Question: I know this is the most commonly asked question but i am really looking for some help here as i don't understand what i am doing wrong here .
I have a generated a devise user and intend to create a gallery for users . Following is the code i have tried
Model - Gallery.rb
'''
class Gallery < ActiveRecord::Base
belongs_to :user
end
'''
Controller - galleries_controller.rb
'''
class GalleriesController < ApplicationController
before_action :set_gallery, only: [:show, :edit, :update, :destroy]
before_filter :authenticate_user!
respond_to :html
def index
@user = User.find(params[:user_id])
@galleries = Gallery.all
respond_with(@galleries)
end
def show
respond_with(@gallery)
end
def new
@user = User.find(params[:user_id])
@gallery = Gallery.new
respond_with(@gallery)
end
def edit
end
def create
@gallery = Gallery.new(gallery_params)
flash[:notice] = 'Gallery was successfully created.' if @gallery.save
respond_with(@gallery)
end
def update
flash[:notice] = 'Gallery was successfully updated.' if @gallery.update(gallery_params)
respond_with(@gallery)
end
def destroy
@gallery.destroy
respond_with(@gallery)
end
private
def set_gallery
@gallery = Gallery.find(params[:id])
end
def gallery_params
params[:gallery, :user_id]
end
end
'''
Folowing is the error that gets shown with better errors -

Logs
'''
Started GET "/galleries/1" for 127.0.0.1 at 2015-05-03 15:24:10 +0530
Processing by GalleriesController#show as HTML
Parameters: {"id"=>"1"}
Gallery Load (2.1ms) SELECT "galleries".* FROM "galleries" WHERE "galleries"."id" = ? LIMIT 1 [["id", 1]]
Completed 404 Not Found in 63ms
ActiveRecord::RecordNotFound - Couldn't find Gallery with 'id'=1:
activerecord (4.2.0) lib/active_record/core.rb:154:in 'find'
'''
routes.rb
'''
Rails.application.routes.draw do
root to: 'visitors#index'
devise_for :users
resources :users do
resources :galleries
resources :photos
end
end
'''
As i am still new to ROR , any help would be very much appreciated . Thanks in advance .
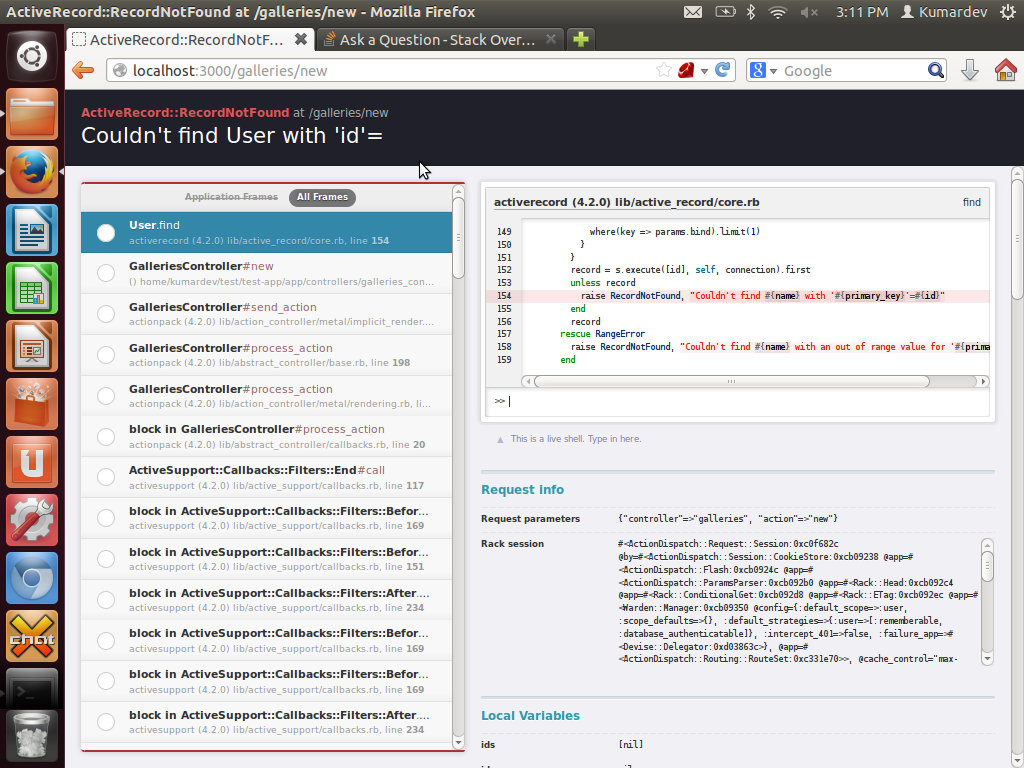
Answer: From the URL i am assuming you are not passing user_id in params.
In your route file gallery should be nested route. If you wan't user_id.
'''
resources :users do
resources :galleries do
end
end
'''
or you can use
'''
@user= current_user
'''